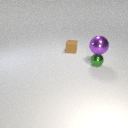
small green metal sphere below large purple metal sphere